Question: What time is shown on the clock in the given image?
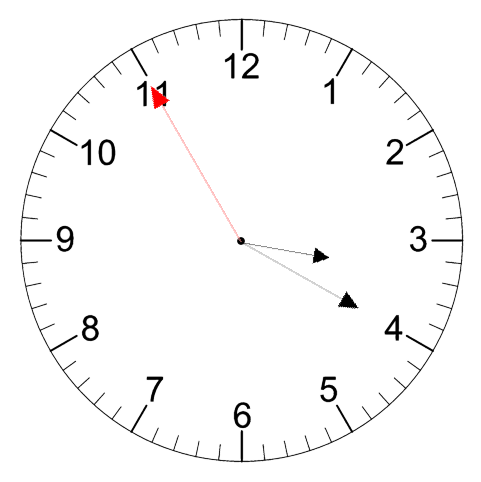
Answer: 03:19:55